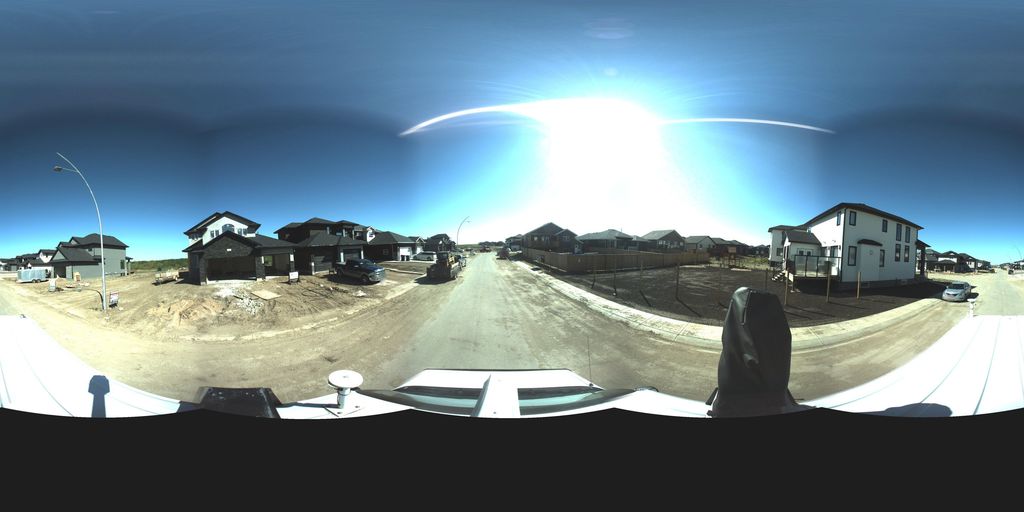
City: saskatoon